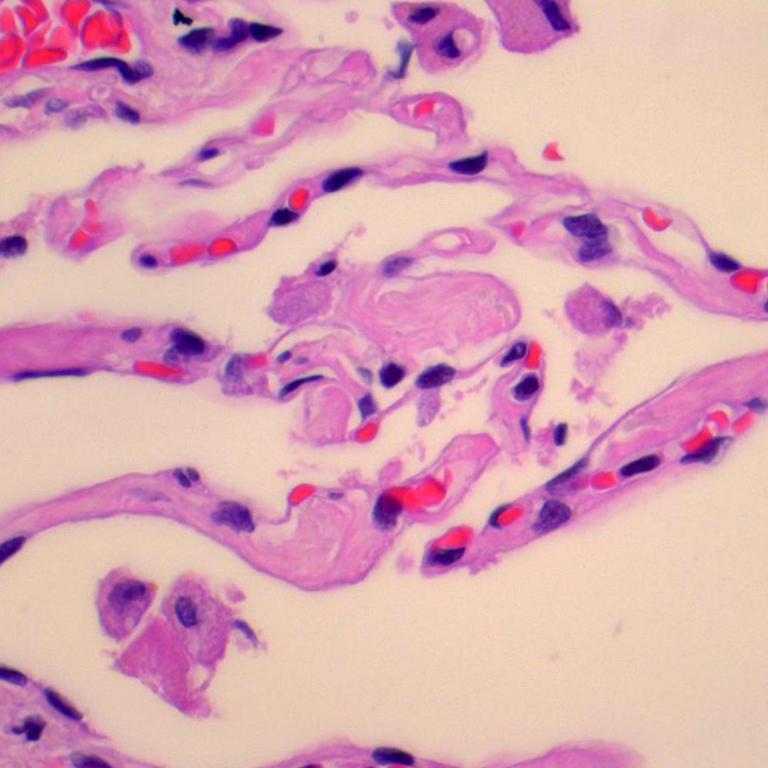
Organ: lung
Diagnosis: benign